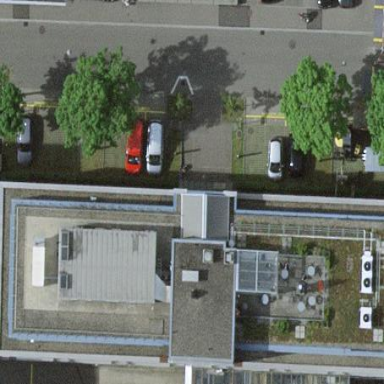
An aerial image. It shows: Silver office building with flat roof.